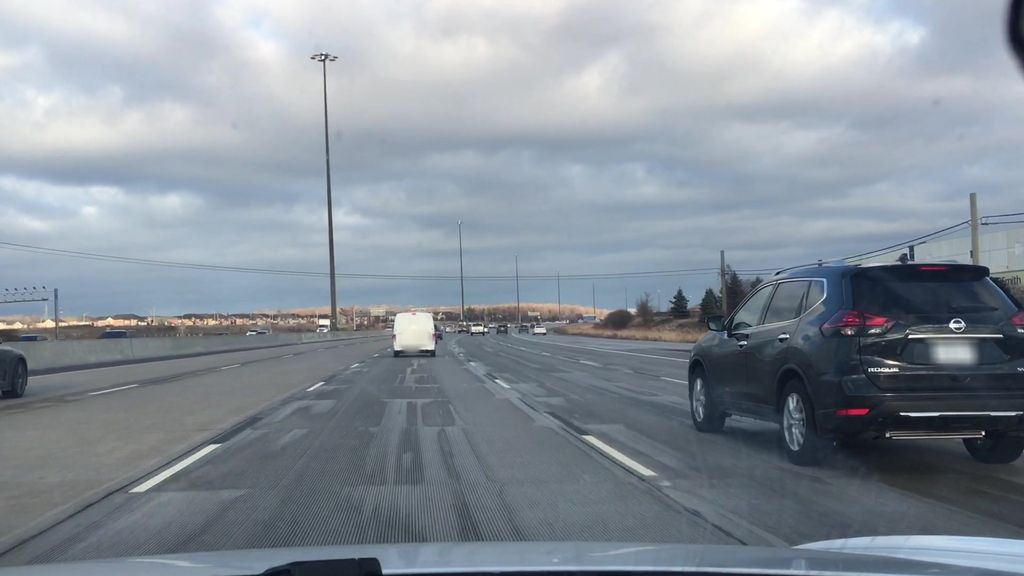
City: toronto